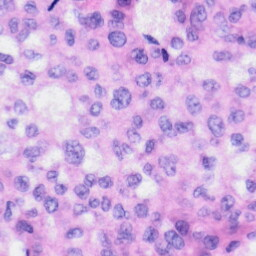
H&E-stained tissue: Liver